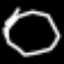
Label: octagon